Field crop: maize
Growth stage: 2
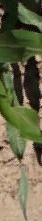
Species: maize